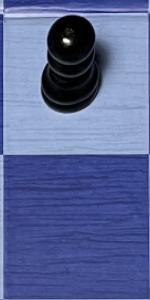
Label: Empty